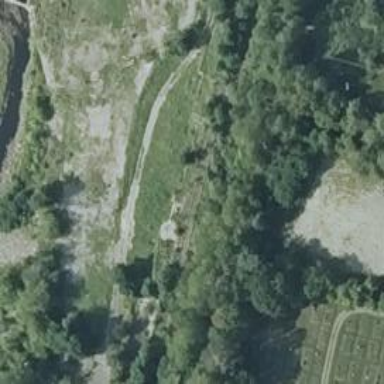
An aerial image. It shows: Disused railway spur service.